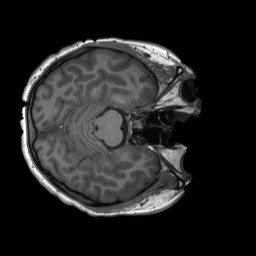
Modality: T1w
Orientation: axial
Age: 18
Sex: female
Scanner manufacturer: siemens
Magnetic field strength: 3 T
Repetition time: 2.3 s
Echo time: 0.00232 s